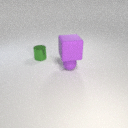
small purple rubber sphere in front of small green metal cylinder